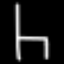
Label: chair